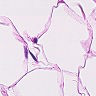
Metastatic tissue present: no